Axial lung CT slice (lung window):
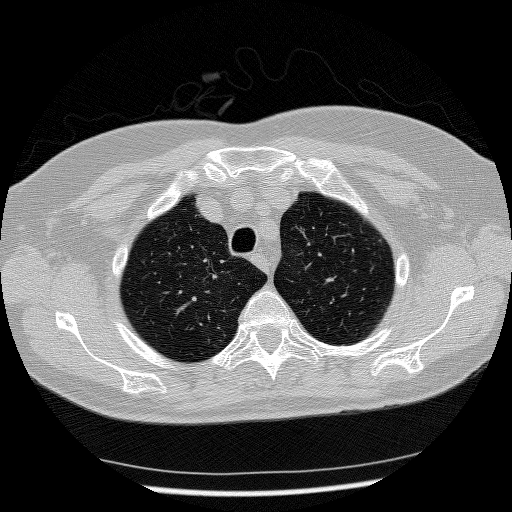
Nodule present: no